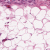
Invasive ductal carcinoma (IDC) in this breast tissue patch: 0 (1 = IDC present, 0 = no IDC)